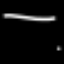
Label: line